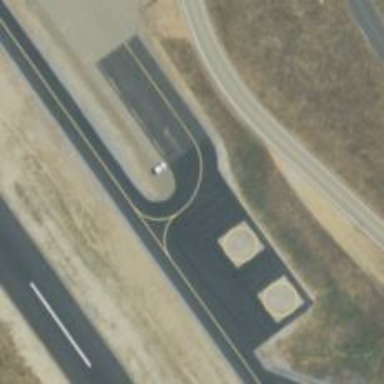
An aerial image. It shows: Image of taxiway at airport.